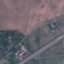
Label: Highway